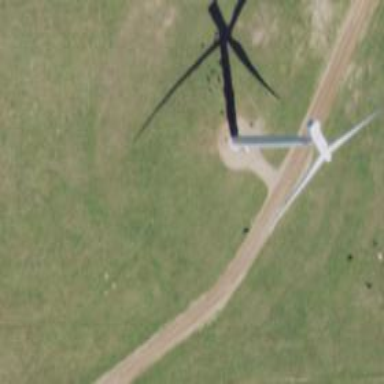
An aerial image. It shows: Wind generator using horizontal axis wind turbines.